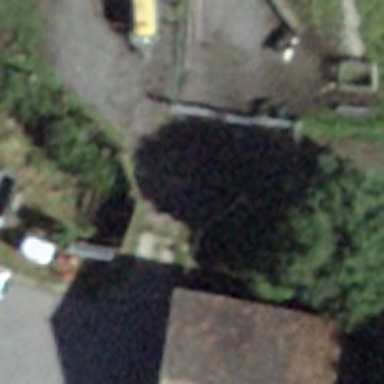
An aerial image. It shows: Gate.